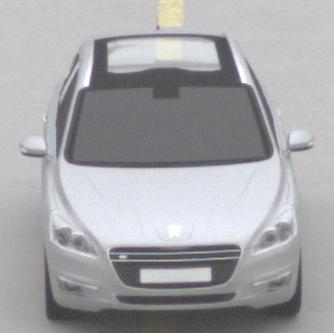
Make: Peugeot
Model: 508 SW 120 VTi
Detailed model: 508 (I) SW
Model produced from: 2011/03
Model produced until: 2014/05
Doors: 5
Color: white
Road condition: dry road
Daytime: midday
Contrast: low contrast